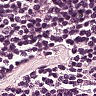
Metastatic tissue present: no